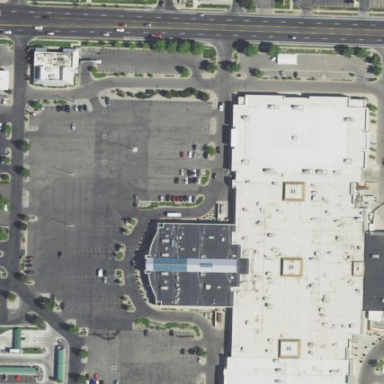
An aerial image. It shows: Retail building which is mall.